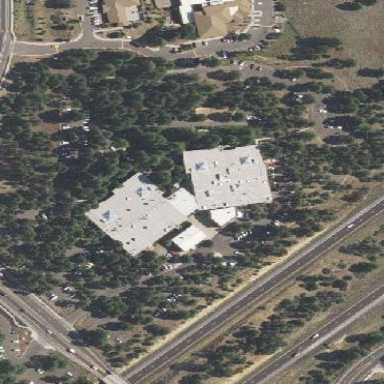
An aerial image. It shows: Commercial building.